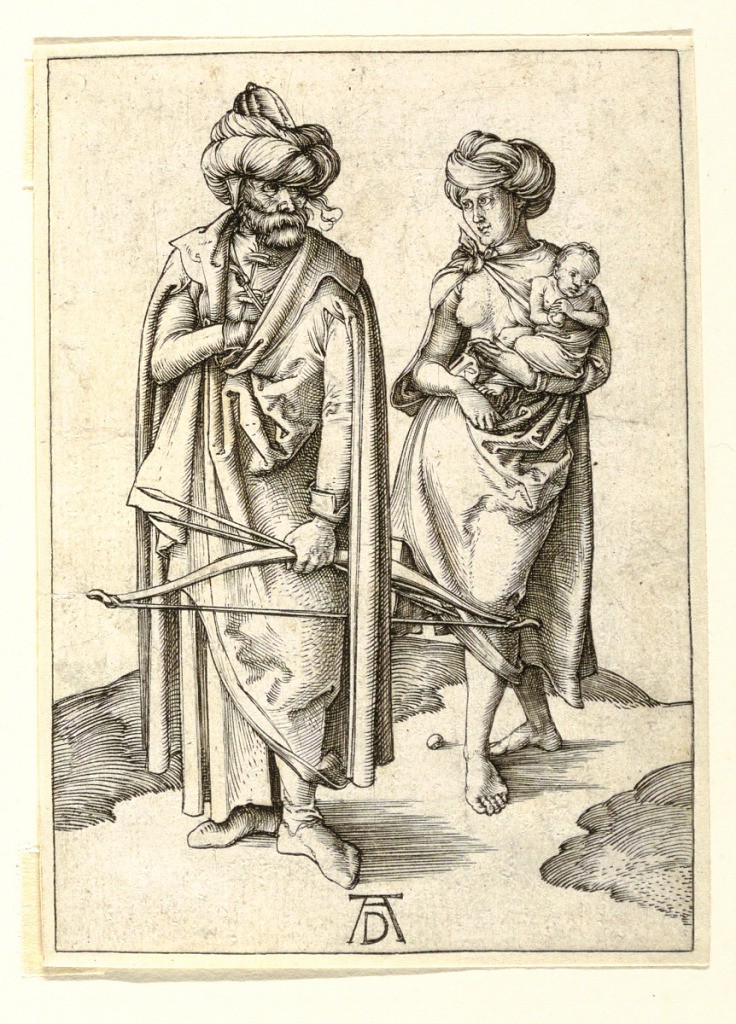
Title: The Turkish Family
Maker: Albrecht Dürer, German, 1471–1528
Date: ca. 1495
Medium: Engraving on laid paper
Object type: Print
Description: The man wears a turban and carries a bow and arrow. The woman wears a turban, is barefoot, and carries the baby.